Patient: sex M, age 47
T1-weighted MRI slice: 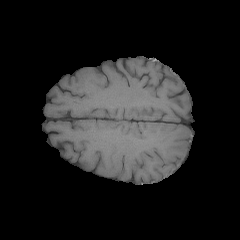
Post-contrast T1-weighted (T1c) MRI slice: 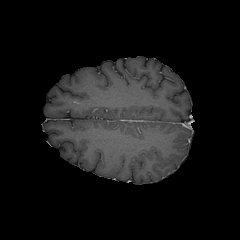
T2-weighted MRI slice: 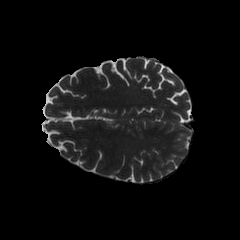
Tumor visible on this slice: no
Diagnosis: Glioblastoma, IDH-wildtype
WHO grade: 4